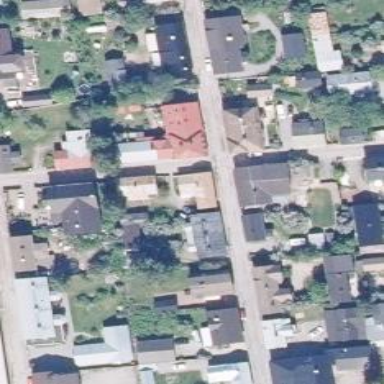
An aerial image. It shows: Living street.